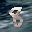
Label: 8